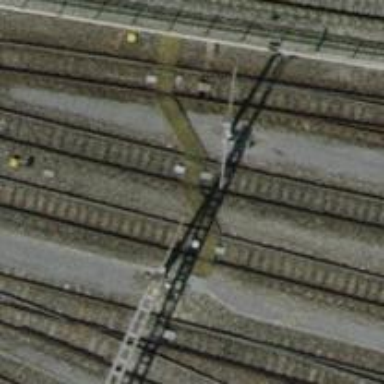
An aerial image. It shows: Uncontrolled railway crossing.